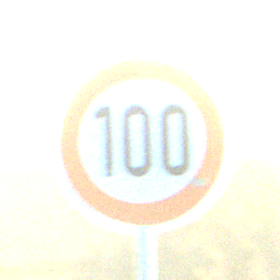
Verkehrszeichen: Geschwindigkeit100
Umgebung: Outdoor, RoadRail
Tageszeit: SunriseSunset
Wetter: PartlyCloudy
Licht: Natural
Jahreszeit: NotSpecified
Kontrast: HighContrast